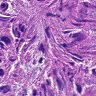
Metastatic tissue present: yes